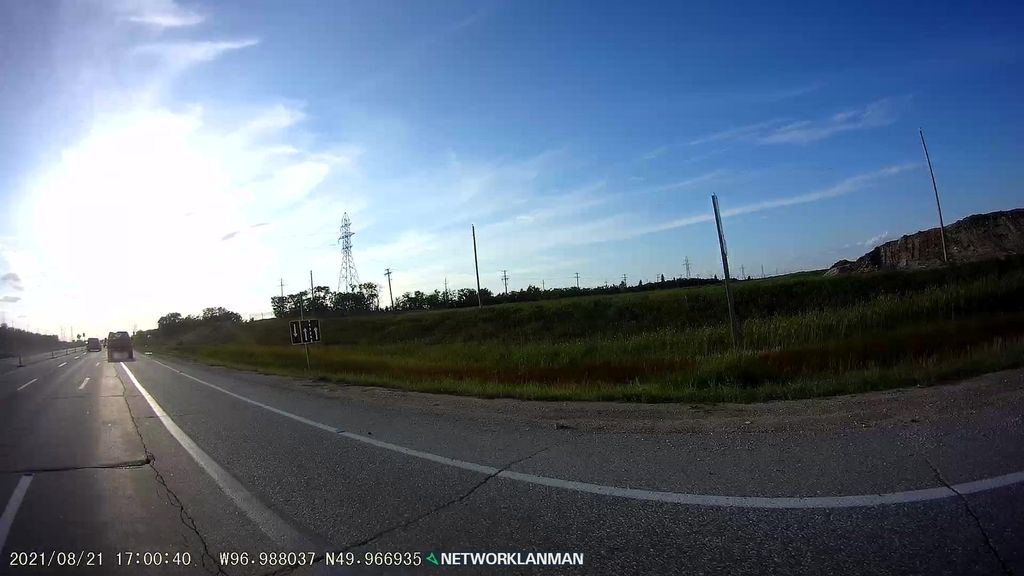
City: winnipeg